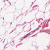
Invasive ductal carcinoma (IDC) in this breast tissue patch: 0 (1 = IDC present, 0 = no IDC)